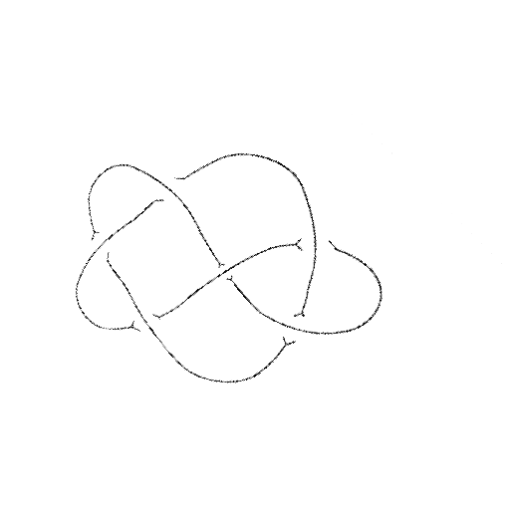
Crossing number: 6